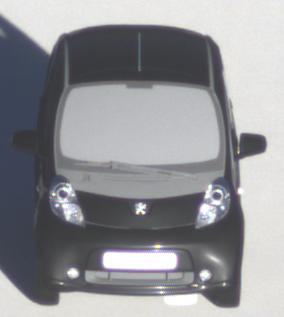
Make: Peugeot
Model: iOn
Detailed model: iOn
Model produced from: 2010/12
Model produced until: 2013/02
Doors: 5
Color: black
Road condition: dry road
Daytime: sunrise or sunset
Contrast: high contrast